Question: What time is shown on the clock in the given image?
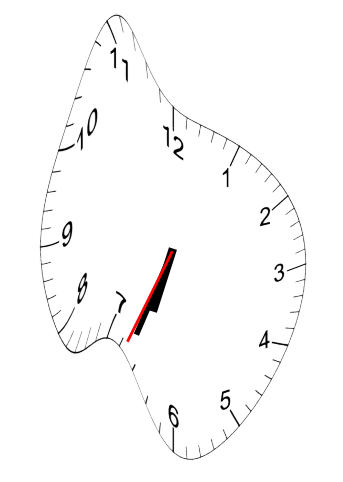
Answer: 06:33:34